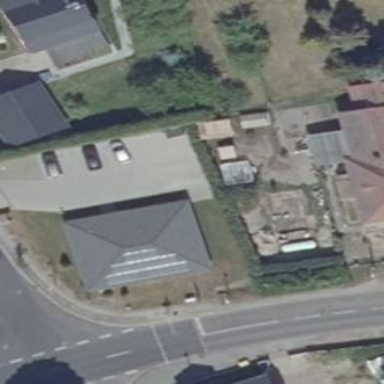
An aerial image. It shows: Parking area with sett surface.